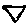
Label: triangle